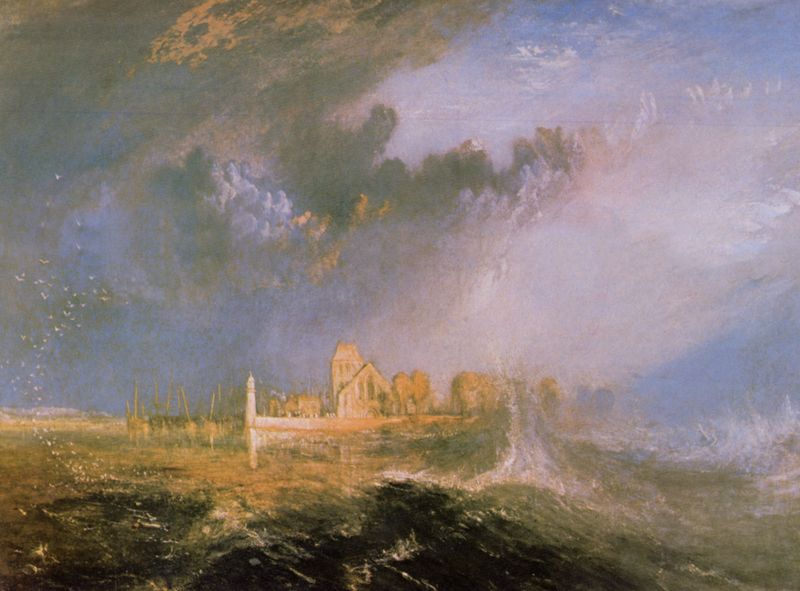
Titel: Mündung der Seine, Quille-Boeuf
Künstler: William Turner
Standort: Lissabon
Institution: Calouste Gulbenkian Museum
Schlagwörter: baum, blau, dunkel, gemälde, gewitter, himmel, meer, wasser, weiß, wolken, aquarell, bäume, gelb, grün, landschaft, ocker, see, stadt, abend, braun, grau, hell, hintergrund, licht, orange, schwarz, gebäude, haus, schloss, wolke, malerei, architektur, horizont, häuser, hügel, natur, vögel, wind, gewässer, kirche, sonne, insel, land, rosa, boot, boote, turm, vogelschwarm, bewölkt, gischt, schiff, schiffe, strand, wellen, ansicht, venedig, dorf, mauer, dunst, lila, nebel, silhouette, hafen, kai, schaum, brausen, flut, naturgewalt, sturm, stürmisch, turner, unwetter, wetter, wogen, fata morgana, ruine, burg, kloster, dom, leuchtturm, pfahl, festung, schwarm, wolkig, kathedrale, dramatisch, erscheinung, wolkne, tempel, seelandschaft, schäumen, aufgepeitscht, william turner, stürmig, abenstimmung, aufgepeitschtes meer, ireal, jorizont, spritzt, zusammenbrauen, dunkle wolken, meer wellen unwetter atlantis stadt, venedi, wewoken, torpfen, aufbruasend